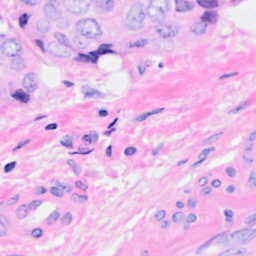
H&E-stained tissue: Breast